Question:
I want to design above screen in windows forms. When I am tried to use checkbox control the size of the box is not increasing.
I tried below code but checkbox color and bored color is not changing.
'''
using System;
using System.Drawing;
using System.Windows.Forms;
class MyCheckBox : CheckBox {
public MyCheckBox() {
this.TextAlign = ContentAlignment.MiddleRight;
}
public override bool AutoSize {
get { return base.AutoSize; }
set { base.AutoSize = false; }
}
protected override void OnPaint(PaintEventArgs e) {
base.OnPaint(e);
int h = this.ClientSize.Height - 2;
Rectangle rc = new Rectangle(new Point(0, 1), new Size(h, h));
ControlPaint.DrawCheckBox(e.Graphics, rc,
this.Checked ? ButtonState.Checked : ButtonState.Normal);
}
}
'''
RadioButton also tried but I don't know how to apply colors and highlight the text.
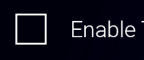
Answer: '''
using System;
using System.Drawing;
using System.Windows.Forms;
namespace WindowsForms
{
public class BiggerCheckBox : CheckBox
{
#region variables
private int _boxsize = 14;
private int _boxlocatx = 0;
private int _boxlocaty = 0;
private int _textX = 16;
private int _textY = 1;
private Color _boxBackColor = Color.Transparent;
private Color _tickColor = Color.Black;
private float _tickSize = 11f;
private Color _boxColor = Color.Black;
private float _tickLeftPosition = 0f;
private float _tickTopPosition = 0f;
#endregion
#region Properties
public int TextLocationX
{
get { return _textX; }
set { _textX = value; Invalidate(); }
}
public int TextLocationY
{
get { return _textY; }
set { _textY = value; Invalidate(); }
}
public int BoxSize
{
get { return _boxsize; }
set { _boxsize = value; Invalidate(); }
}
public int BoxLocationX
{
get { return _boxlocatx; }
set { _boxlocatx = value; Invalidate(); }
}
public int BoxLocationY
{
get { return _boxlocaty; }
set { _boxlocaty = value; Invalidate(); }
}
public Color BoxBackColor
{
get { return _boxBackColor; }
set { _boxBackColor = value; Invalidate(); }
}
public Color TickColor
{
get { return _tickColor; }
set { _tickColor = value; Invalidate(); }
}
public float TickSize
{
get { return _tickSize; }
set { _tickSize = value; Invalidate(); }
}
public Color BoxColor
{
get { return _boxColor; }
set { _boxColor = value; Invalidate(); }
}
public float TickLeftPosition
{
get { return _tickLeftPosition; }
set { _tickLeftPosition = value; Invalidate(); }
}
public float TickTopPosition
{
get { return _tickTopPosition; }
set { _tickTopPosition = value; Invalidate(); }
}
#endregion
#region Constrctors
public BiggerCheckBox()
{
Appearance = Appearance.Button;
FlatStyle = FlatStyle.Flat;
TextAlign = ContentAlignment.MiddleRight;
FlatAppearance.BorderSize = 0;
AutoSize = false;
}
#endregion
#region Methods
protected override void OnPaint(PaintEventArgs pevent)
{
try
{
base.OnPaint(pevent);
pevent.Graphics.Clear(BackColor);
//checkbox text - using draw string method with specified location
using (SolidBrush brushText = new SolidBrush(ForeColor))
{
pevent.Graphics.DrawString(Text, Font, brushText, _textX, _textY);
}
//checkbox box - using rectangle for checkbox box
Rectangle _rectangleBox = new Rectangle(_boxlocatx, _boxlocaty, _boxsize, _boxsize);
//checkbox box - checckbox box back color and border color
using (SolidBrush brushBackColor = new SolidBrush(_boxBackColor))
{
pevent.Graphics.FillRectangle(brushBackColor, _rectangleBox);
}
using (Pen penBoxColor = new Pen(_boxColor))
{
pevent.Graphics.DrawRectangle(penBoxColor, _rectangleBox);
}
//checkbox box - check and uncheck
if (Checked)
{
using (SolidBrush brush = new SolidBrush(_tickColor))
{
using (Font wing = new Font("Wingdings", _tickSize))
{
pevent.Graphics.DrawString("u", wing, brush, _tickLeftPosition, _tickTopPosition);
}
}
}
pevent.Dispose();
}
catch (Exception ex)
{
}
}
#endregion
}
}
'''